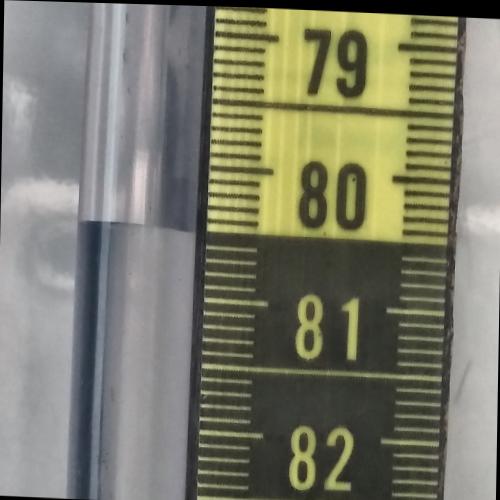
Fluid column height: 80.5 cm